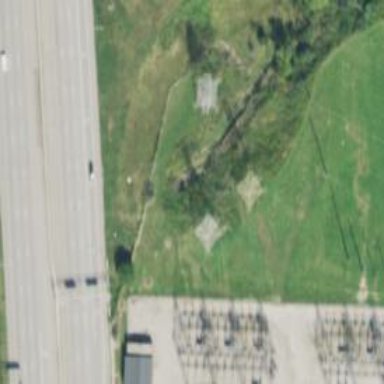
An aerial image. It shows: Lattice structure tower used for power distribution.